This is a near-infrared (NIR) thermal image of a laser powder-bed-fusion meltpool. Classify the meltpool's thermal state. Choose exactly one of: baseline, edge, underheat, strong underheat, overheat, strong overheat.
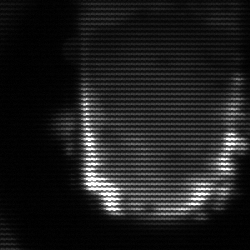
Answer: baseline